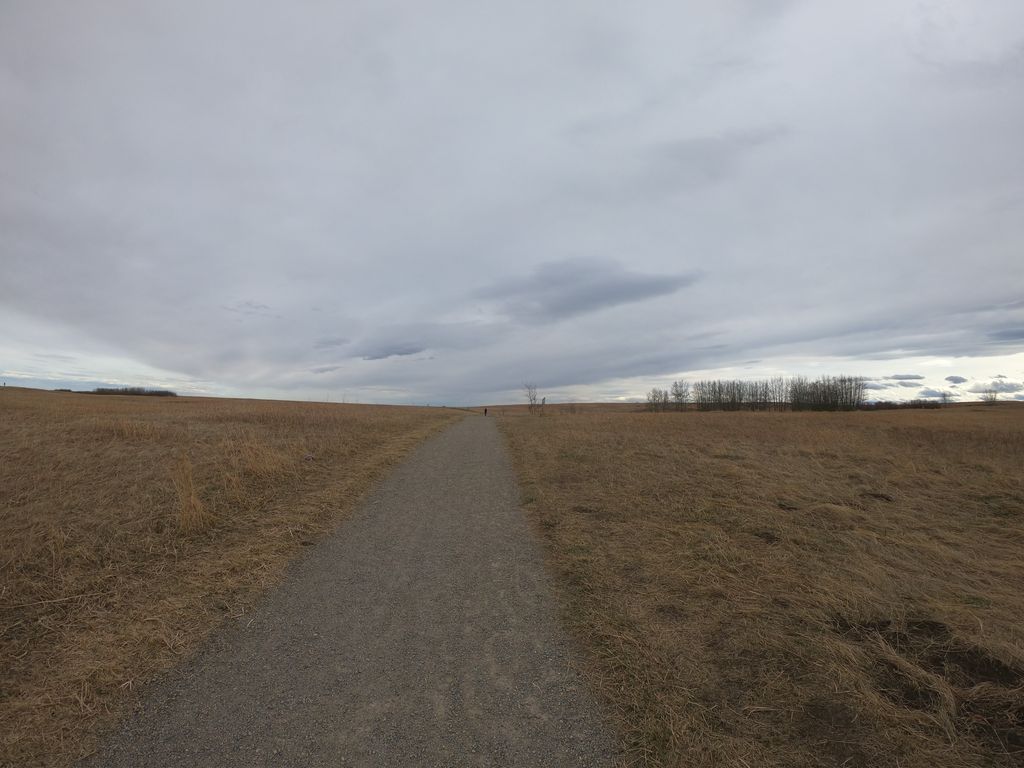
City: calgary